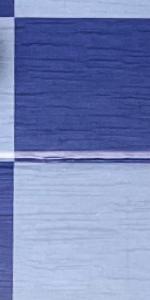
Label: Empty